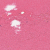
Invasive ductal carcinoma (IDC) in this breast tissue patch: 0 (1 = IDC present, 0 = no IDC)